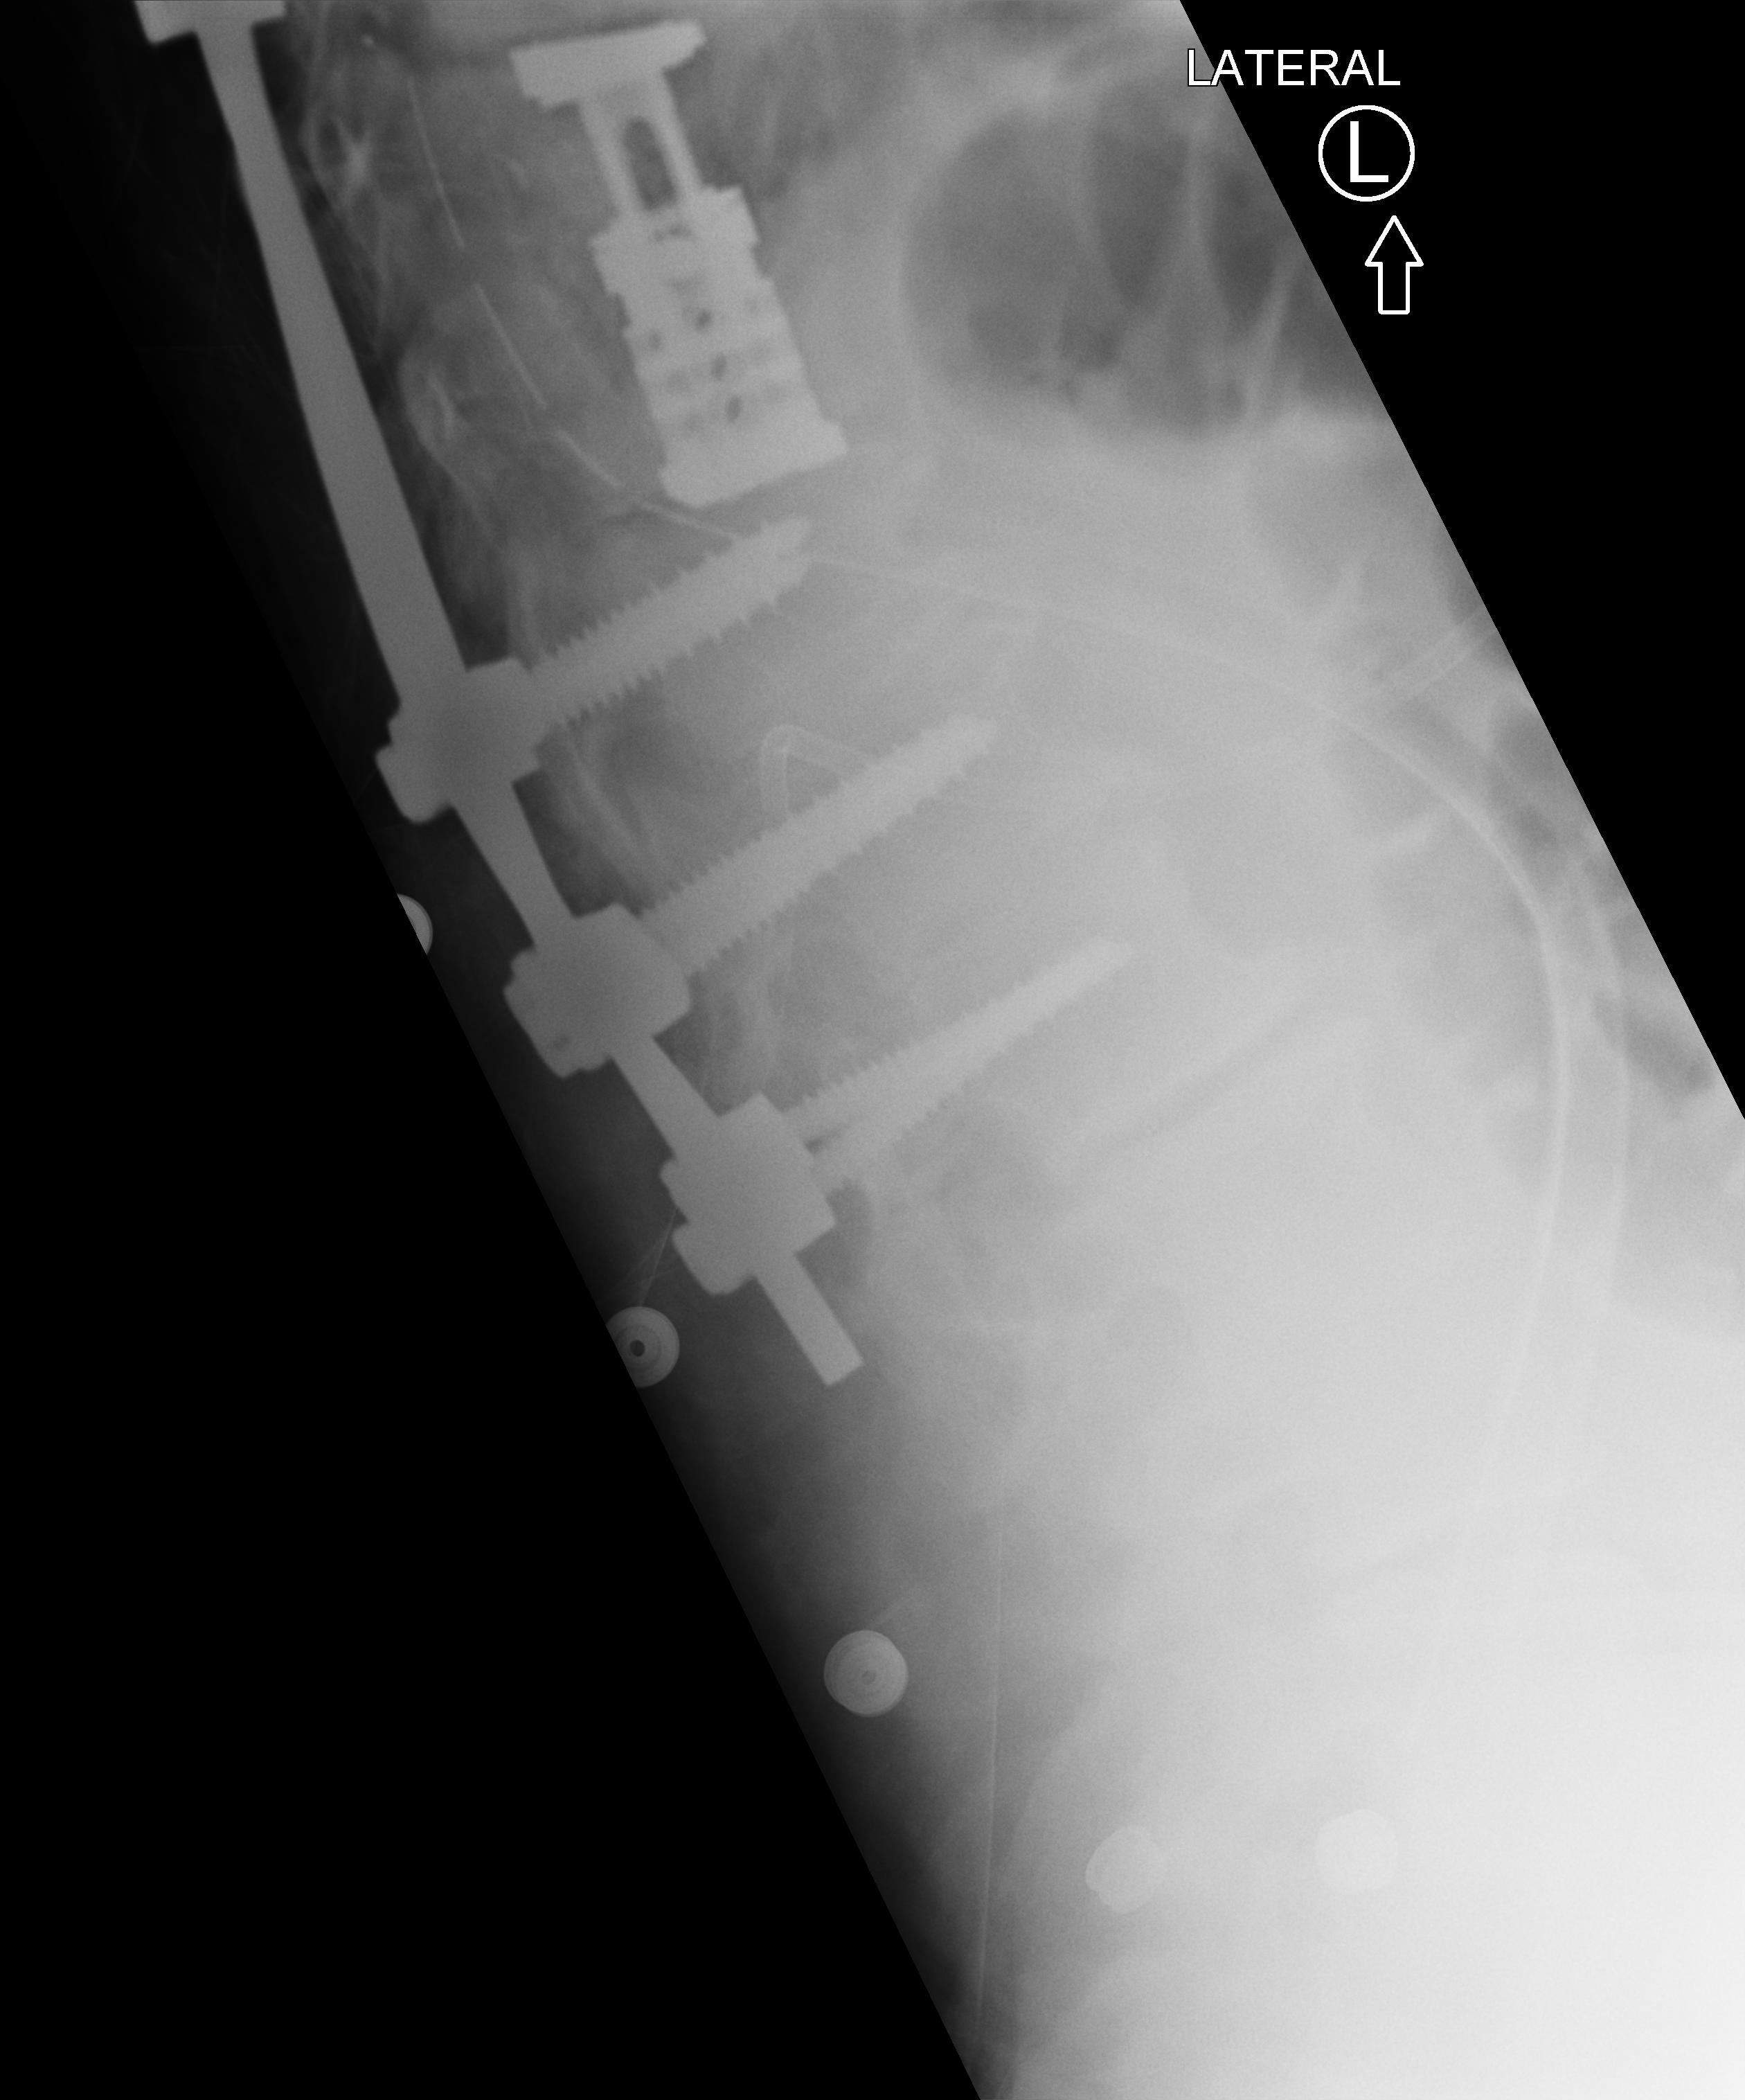
View: LATERAL
Implant manufacturer: medtronic solera